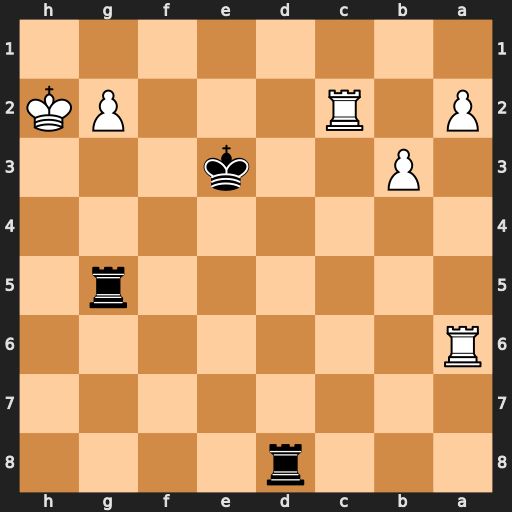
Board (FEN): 3r4/8/R7/6r1/8/1P2k3/P1R3PK/8
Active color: b
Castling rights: -
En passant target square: -
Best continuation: Rh5+ Kg3 Rg8+ Rg6 Rxg6#